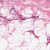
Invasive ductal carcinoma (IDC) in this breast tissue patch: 0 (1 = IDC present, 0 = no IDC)